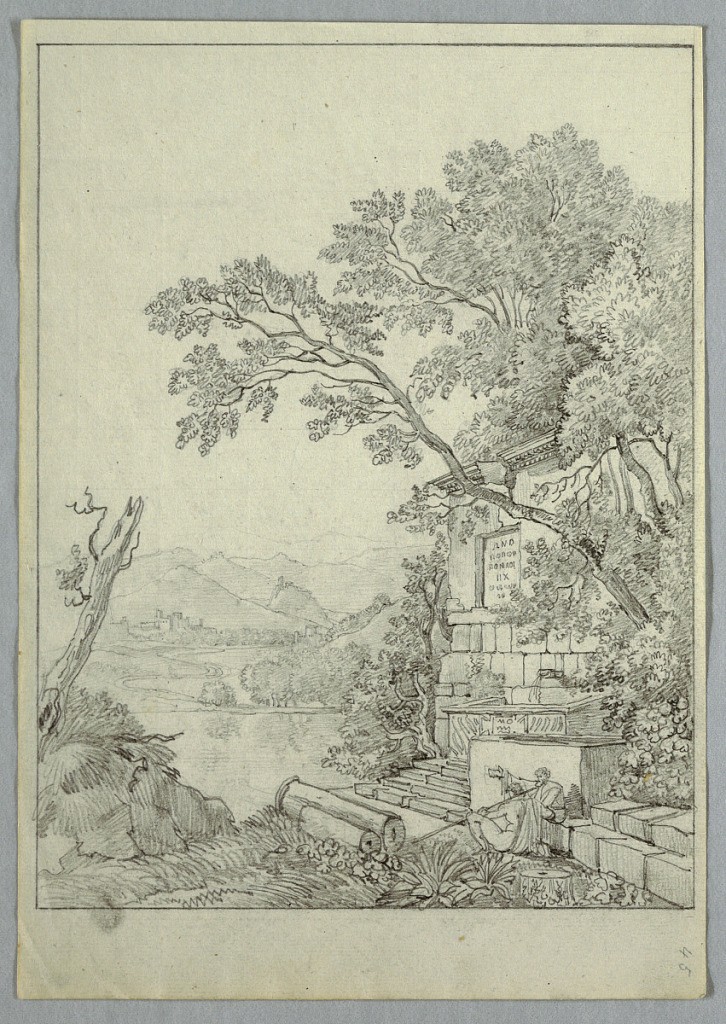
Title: Figures with Ruins in a Landscape
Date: late 18th century
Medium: Graphite on paper
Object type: Drawing
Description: At lower right, two classical figures sit beneath ruins and a large tree. Mountains and village seen in the distance.